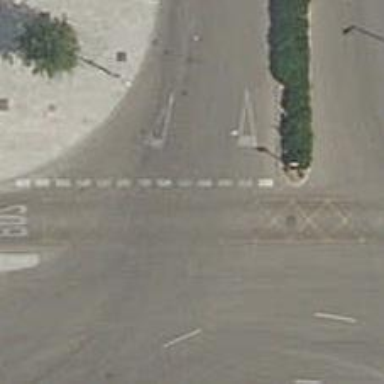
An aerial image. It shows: Road with "give way" sign.